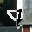
Label: 7